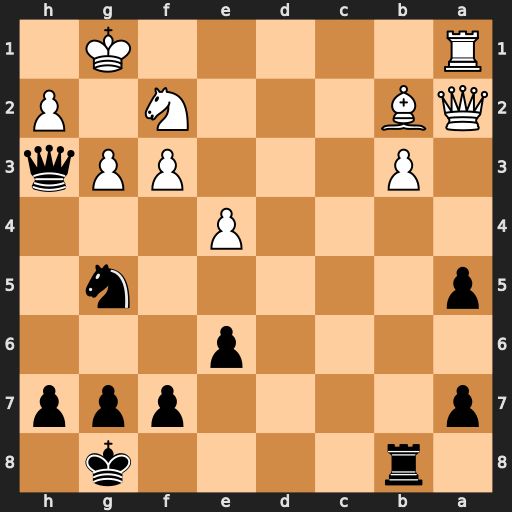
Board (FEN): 1r4k1/p4ppp/4p3/p5n1/4P3/1P3PPq/QB3N1P/R5K1
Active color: b
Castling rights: -
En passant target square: -
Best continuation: Nxf3+ Kh1 Qxh2#